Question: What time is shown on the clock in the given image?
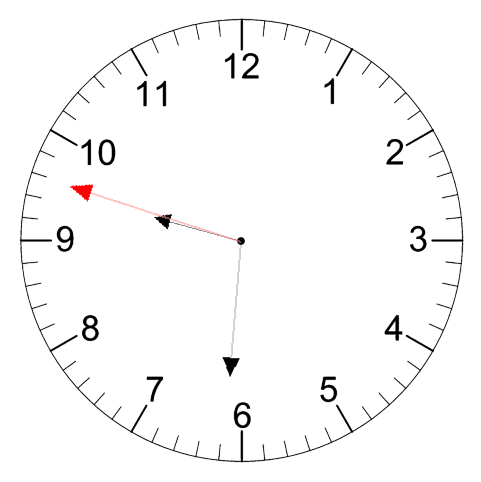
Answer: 09:30:48